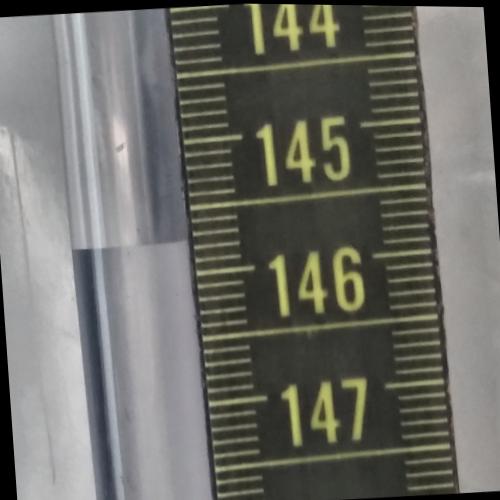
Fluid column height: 145.7 cm